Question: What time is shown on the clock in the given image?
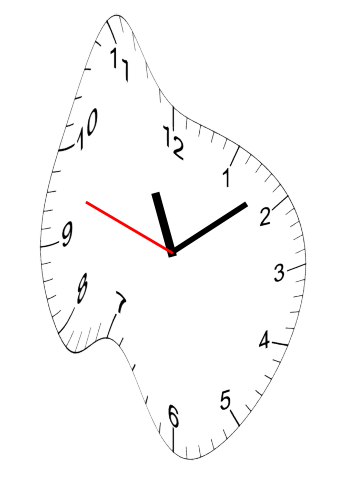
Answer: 11:08:48